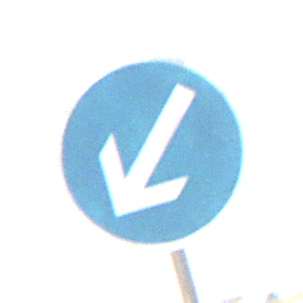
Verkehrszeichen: VorgeschriebeneVorbeifahrtLinks
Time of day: MorningAfternoon
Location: Outdoor (Suburban)
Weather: PartlyCloudy
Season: NotSpecified
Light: Natural